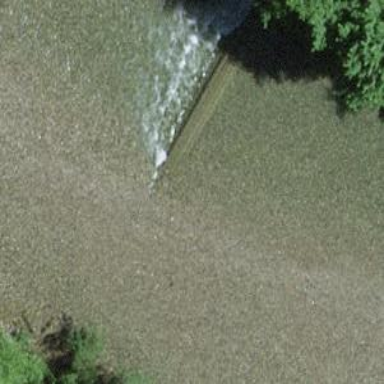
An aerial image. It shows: Weir in waterway.